Interaction volume radius: 5 \u00c5
Interaction volume height: 30 \u00c5
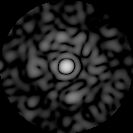
Disorder parameter: 0.8297